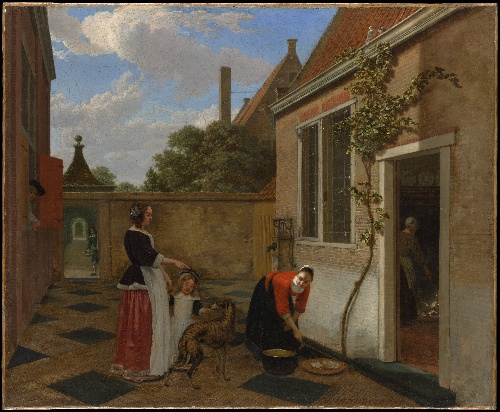
Title: Scene in a Courtyard
Artist: Ludolf de Jongh
Artist bio: Dutch, Overschie 1616–1679 Hillegersberg
Date: early 1660s
Object type: Painting
Classification: Paintings
Medium: Oil on canvas
Dimensions: 26 1/2 x 32 3/8 in. (67.3 x 82.2 cm)
Department: European Paintings
Credit line: Bequest of William K. Vanderbilt, 1920
Accession year: 1920
Repository: Metropolitan Museum of Art, New York, NY
Tags: Houses|Courtyards|Girls|Women|Dogs